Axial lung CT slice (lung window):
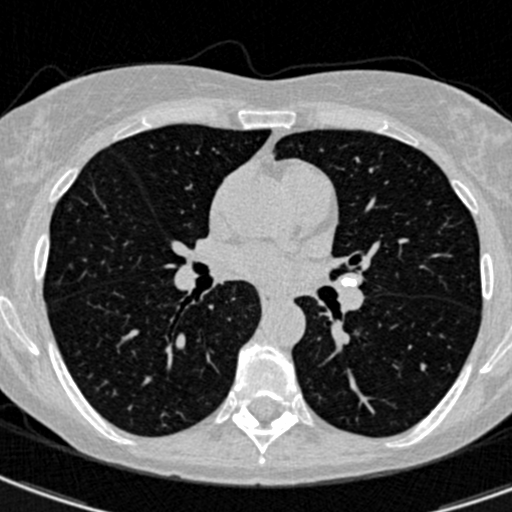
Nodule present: no